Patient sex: M
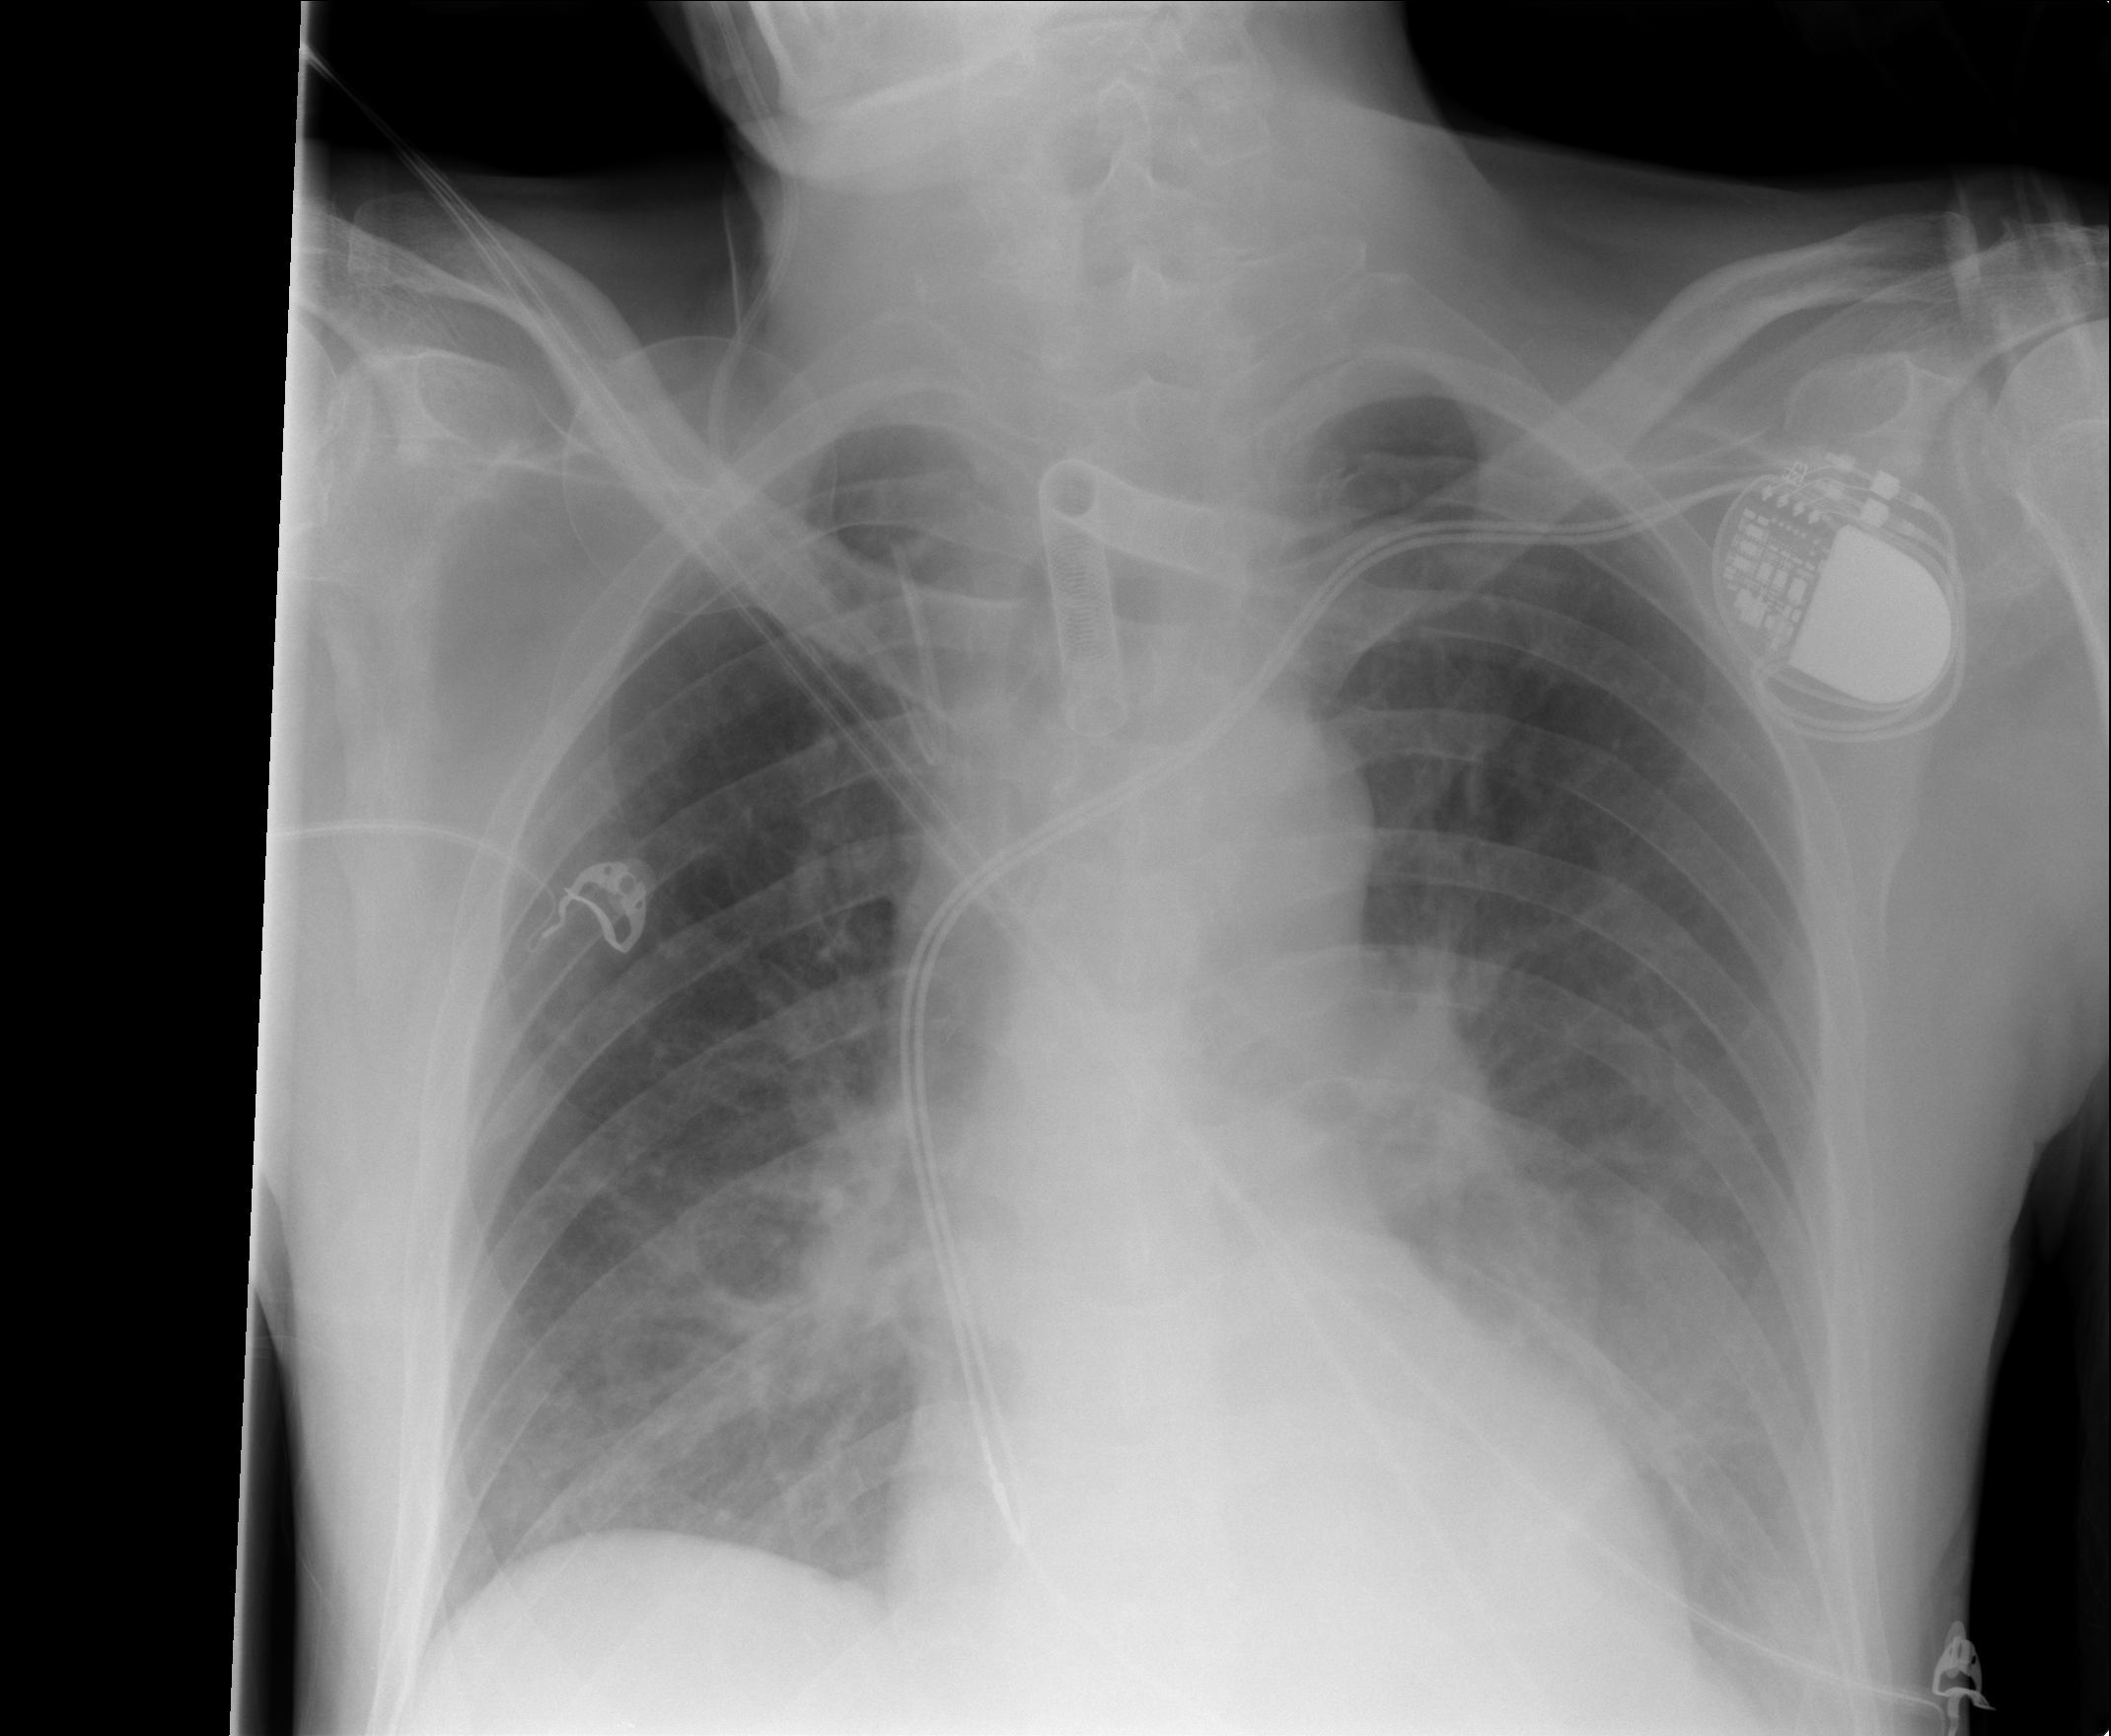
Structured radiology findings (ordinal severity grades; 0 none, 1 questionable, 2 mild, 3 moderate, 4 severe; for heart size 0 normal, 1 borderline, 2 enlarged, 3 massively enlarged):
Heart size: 0
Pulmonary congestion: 0
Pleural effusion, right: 0
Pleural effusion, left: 2
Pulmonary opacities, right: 0
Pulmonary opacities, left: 0
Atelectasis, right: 1
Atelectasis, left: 2